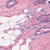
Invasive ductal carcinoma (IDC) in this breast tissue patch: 1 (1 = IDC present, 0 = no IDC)